Field crop: maize
Growth stage: 2
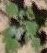
Species: chenopodium